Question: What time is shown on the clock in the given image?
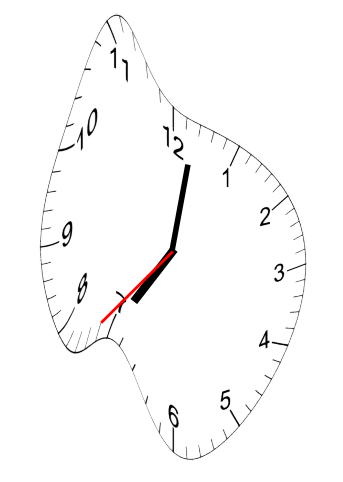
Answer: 07:01:37